【题型】解答题　【知识点】解析几何　【难度】easy
在平面直角坐标系 $xOy$ 中，一动圆经过点 $F(1,0)$ 且与直线 $x = -1$ 相切，设该动圆圆心的轨迹为曲线 $\Gamma$。

(1) 求曲线 $\Gamma$ 的方程；

(2) 设过点 $F(1,0)$ 且斜率为 $-2$ 的直线与曲线 $\Gamma$ 交于 $M$、$N$ 两点，求 $\triangle OMN$ 的面积；

(3) 过点 $F(1,0)$ 作两条互相垂直的直线 $l_1$、$l_2$，直线 $l_1$ 与曲线 $\Gamma$ 交于 $A$、$B$ 两点，直线 $l_2$ 与曲线 $\Gamma$ 交于 $D$、$E$ 两点，求 $|AB|^2 + |DE|^2$ 的最小值。
【解答】

\textbf{【答案】} (1) $y^2 = 4x$；
(2) $\sqrt{5}$；
(3) $128$。

\textbf{【解析】} (1) 由题意：曲线 $\Gamma$ 上的点到点 $F(1,0)$ 的距离与到直线 $x = -1$ 的距离相等，
所以曲线 $\Gamma$ 为抛物线，且 $F(1,0)$ 为焦点，$x = -1$ 为准线，所以 $p = 2$。
所以曲线 $\Gamma$ 的方程为：$y^2 = 4x$。

---

(2) 直线 $MN$ 方程为：$y = -2(x - 1)$，代入 $y^2 = 4x$，
整理得：$x^2 - 3x + 1 = 0$。
由韦达定理得：$x_1 + x_2 = 3$。
所以 $|MN| = x_1 + x_2 + p = 3 + 2 = 5$。
又点 $O$ 到直线 $MN$：$2x + y - 2 = 0$ 的距离为：$d = \frac{|-2|}{\sqrt{2^2 + 1^2}} = \frac{2\sqrt{5}}{5}$。
所以 $S_{\triangle OMN} = \frac{1}{2} \times 5 \times \frac{2\sqrt{5}}{5} = \sqrt{5}$。

---

(3) 如图：

设直线 $l_1: y = k(x - 1)$，代入抛物线 $y^2 = 4x$ 得：$k^2(x - 1)^2 = 4x$，
整理得：$k^2x^2 - (2k^2 + 4)x + k^2 = 0$。

由韦达定理：$x_A + x_B = \frac{2k^2 + 4}{k^2}$。
所以 $|AB| = x_A + x_B + p = \frac{2k^2 + 4}{k^2} + 2 = 4\left(1 + \frac{1}{k^2}\right)$。

用 $-\frac{1}{k}$ 代替 $k$，可得 $|CD| = 4(1 + k^2)$。

所以
\[
|AB|^2 + |CD|^2 = 16\left[\left(1 + \frac{1}{k^2}\right)^2 + (1 + k^2)^2\right] = 16\left[\left(k^2 + \frac{1}{k^2}\right)^2 + 2\left(k^2 + \frac{1}{k^2}\right)\right].
\]

设 $k^2 + \frac{1}{k^2} = t$，则 $t \ge 2$，当且仅当 $k^2 = 1$ 时取“$=$”。
则
\[
|AB|^2 + |CD|^2 = 16(t^2 + 2t) = 16\left[(t + 1)^2 - 1\right] \ge 16(3^2 - 1) = 128.
\]

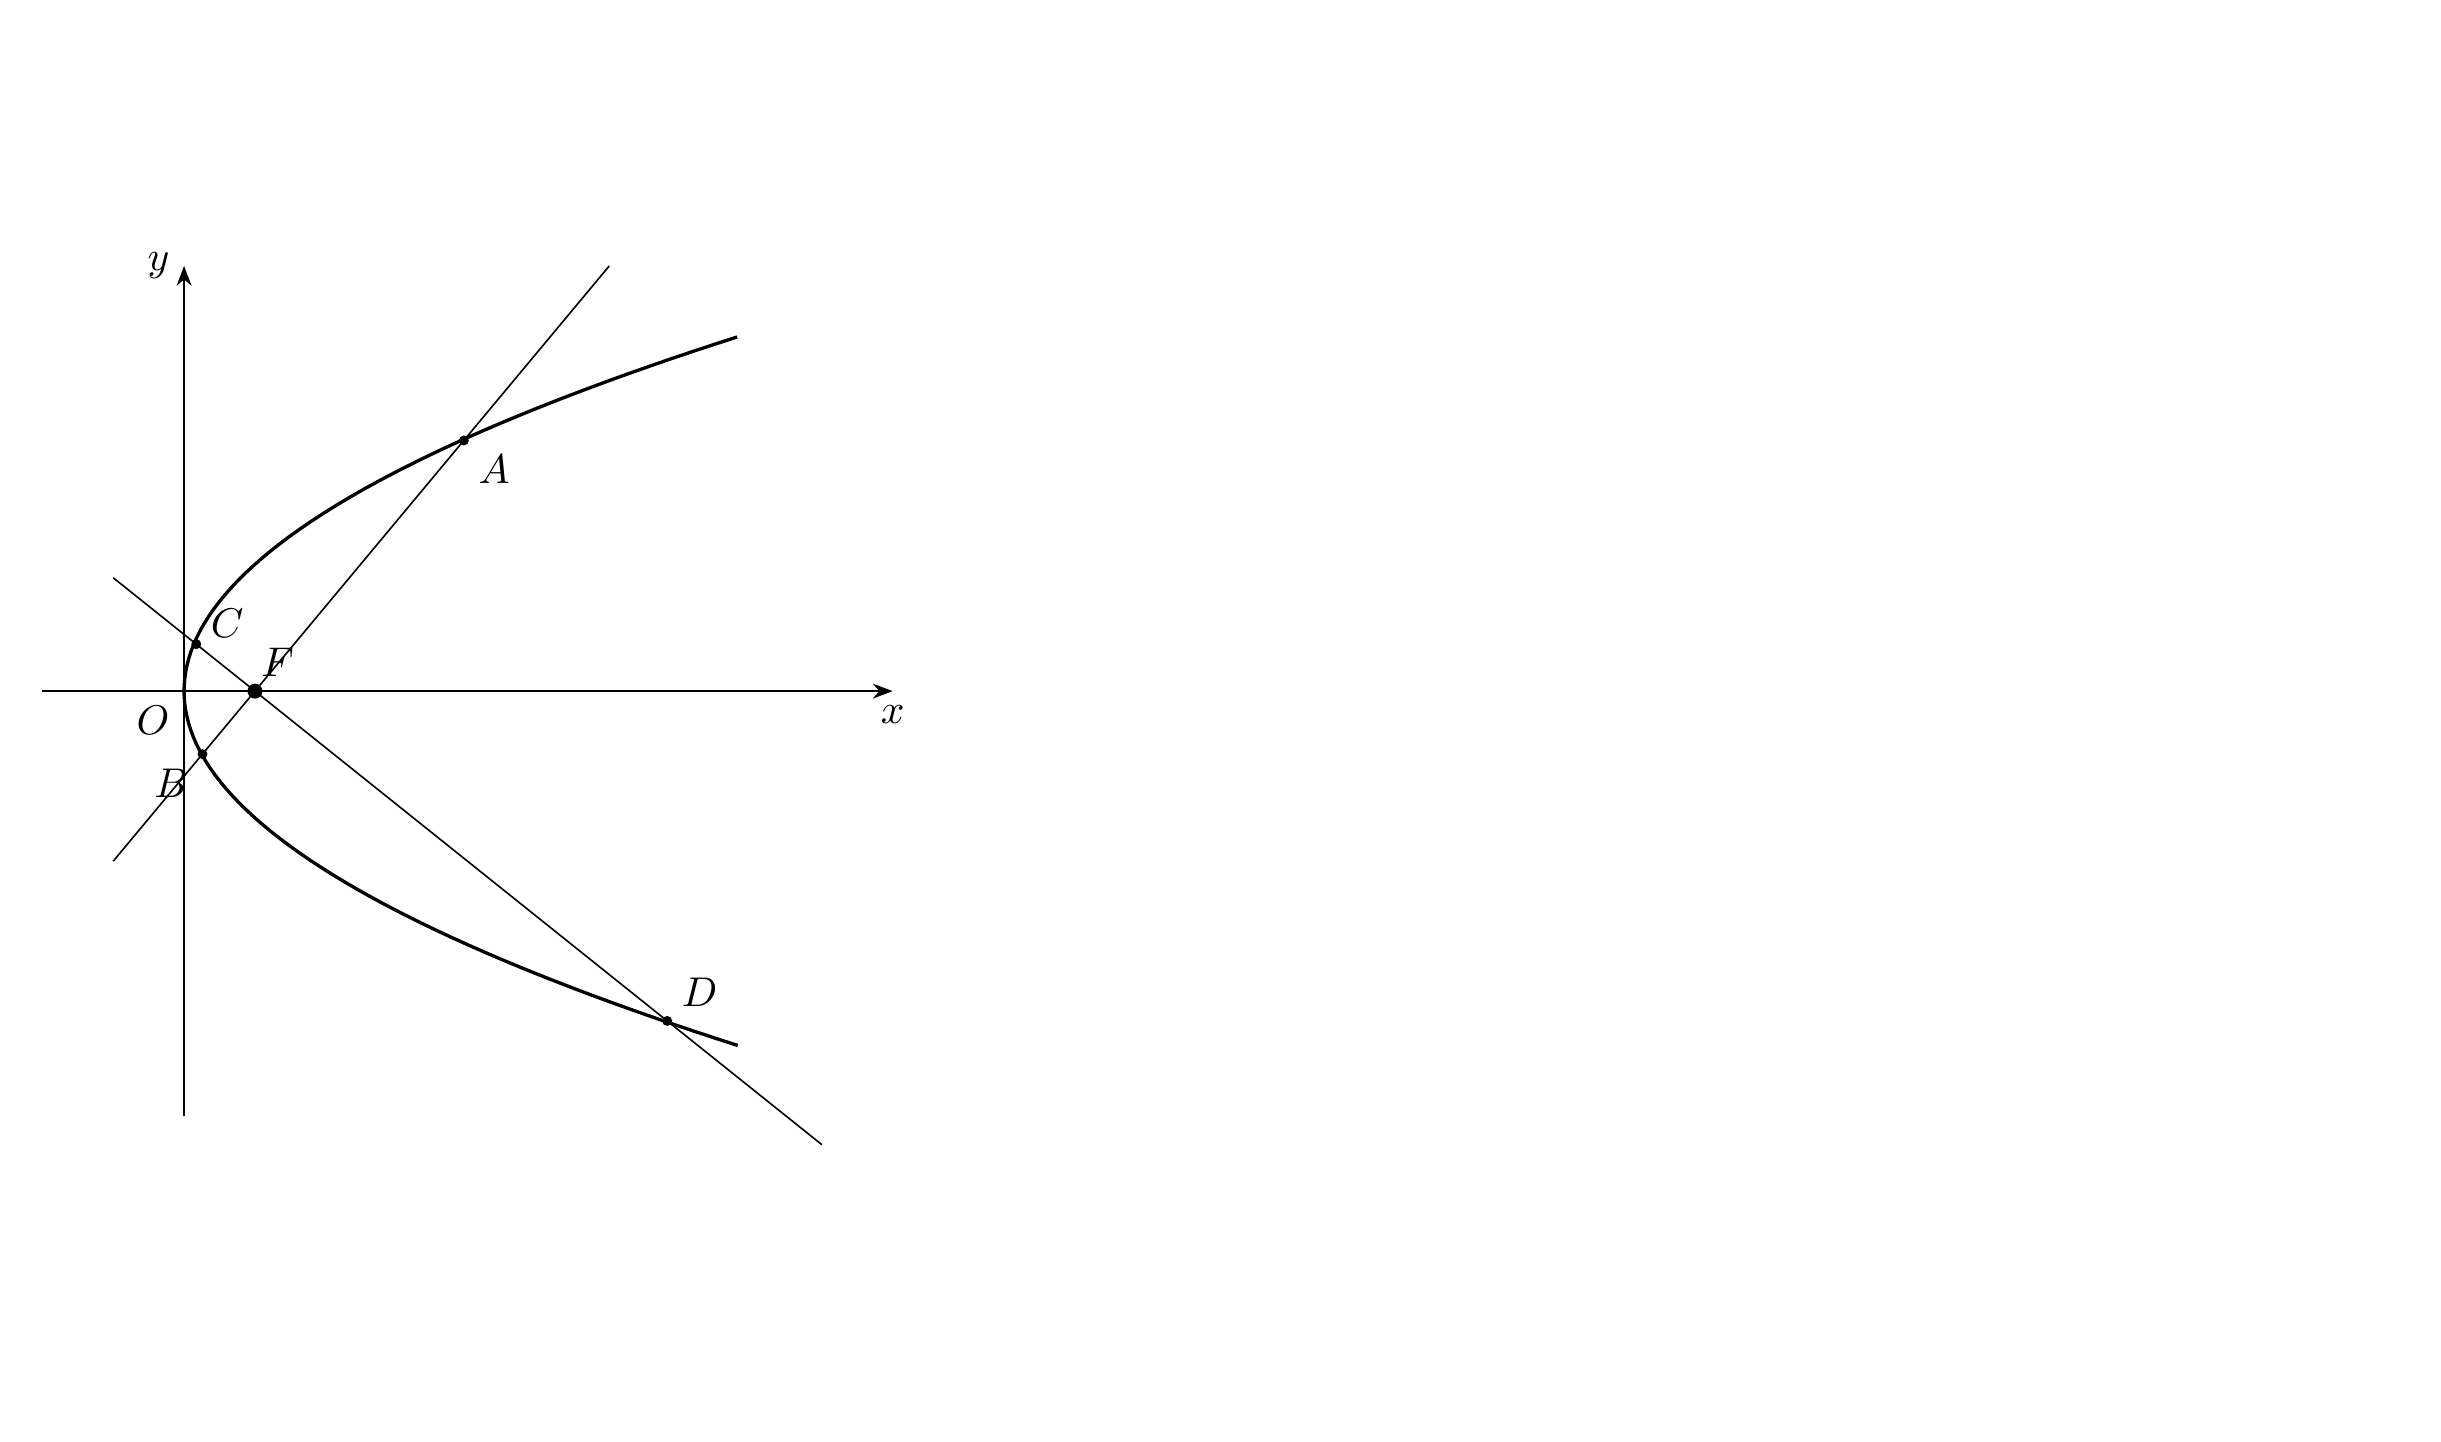